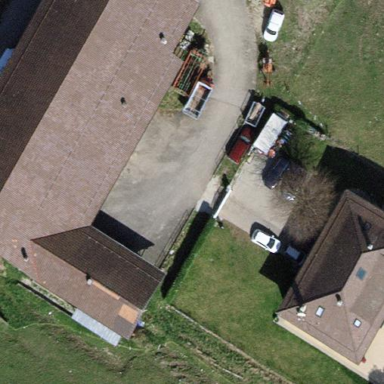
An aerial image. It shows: Farmyard area.